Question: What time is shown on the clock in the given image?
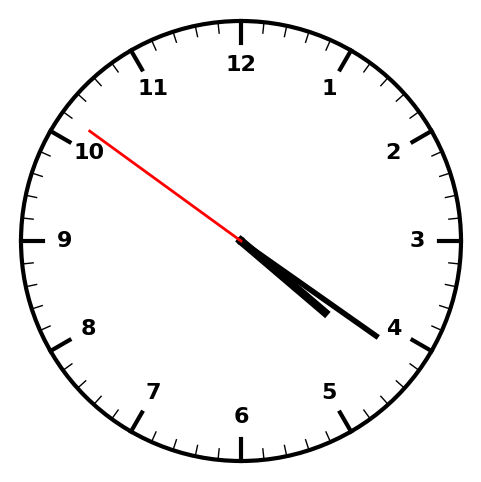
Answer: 04:20:51